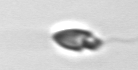
Label: Katodinium_or_Torodinium